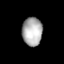
Tissue: lung
Cell type: Myeloid cells
Senescence score: 0.6853
Nuclear area (px): 563
Mean DAPI intensity: 173.323